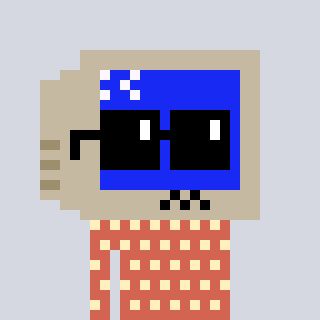
a pixel art character with square black sunglasses, a old monitor-shaped head and a peachy-colored body on a cool background